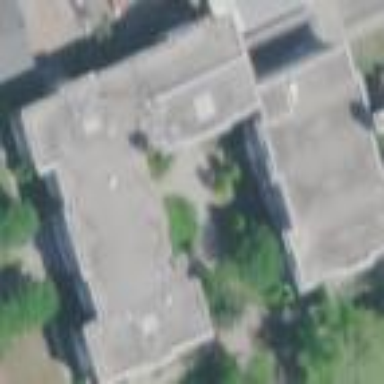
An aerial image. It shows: University building.